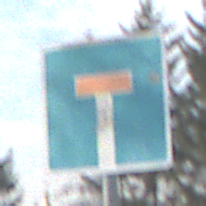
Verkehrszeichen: Sackgasse
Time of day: Midday
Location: Outdoor (Suburban)
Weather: PartlyCloudy
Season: NotSpecified
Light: Natural